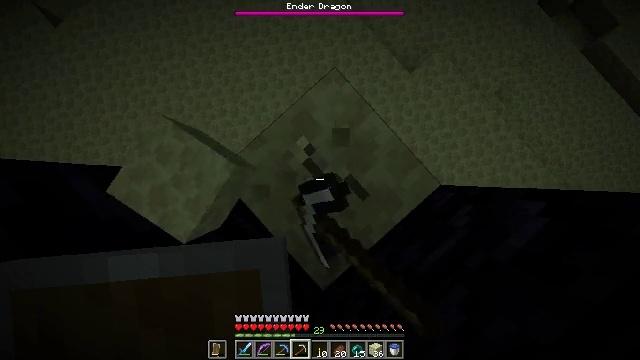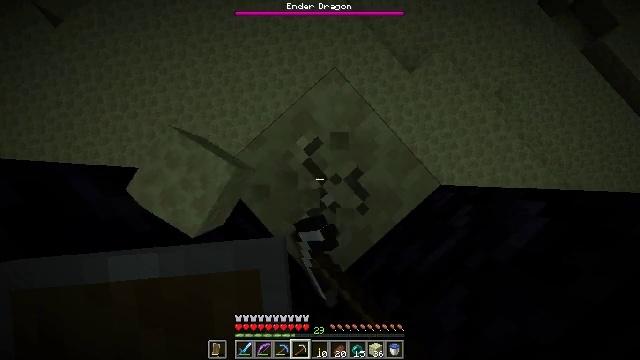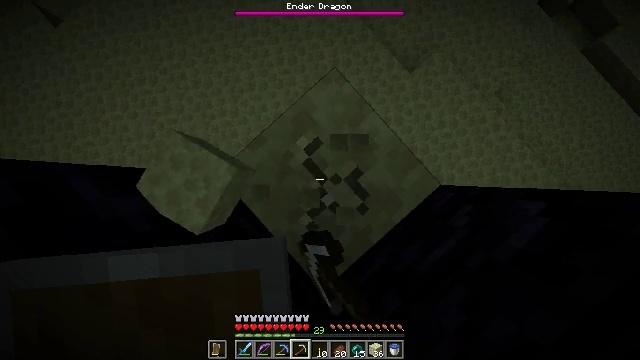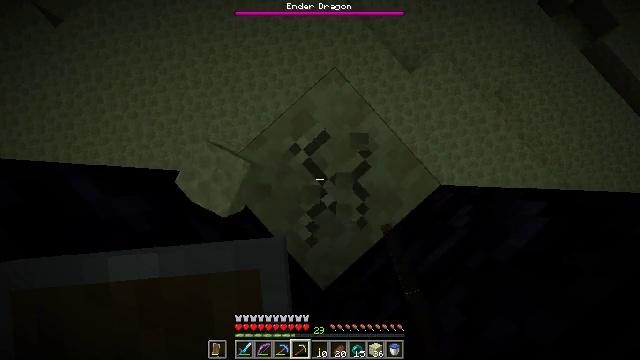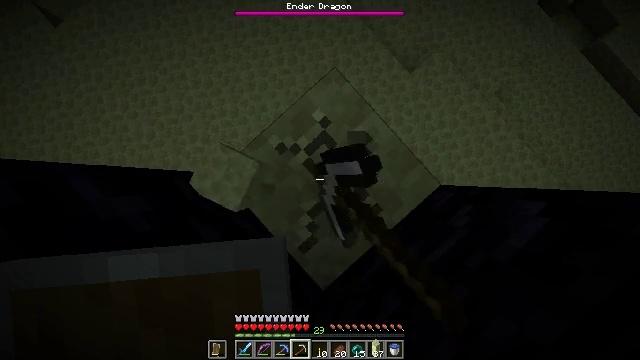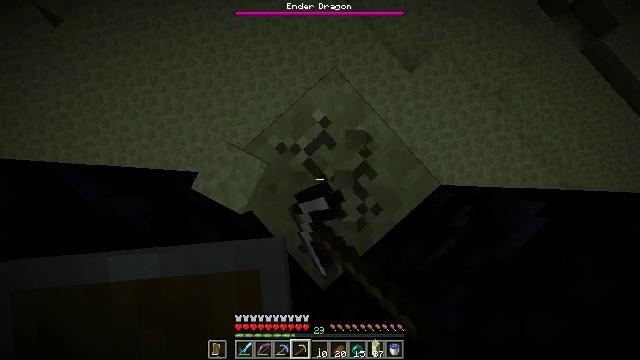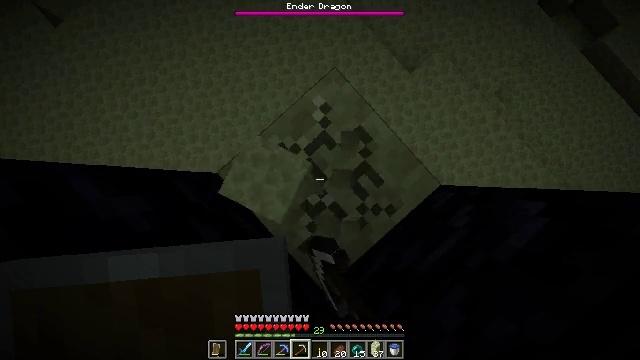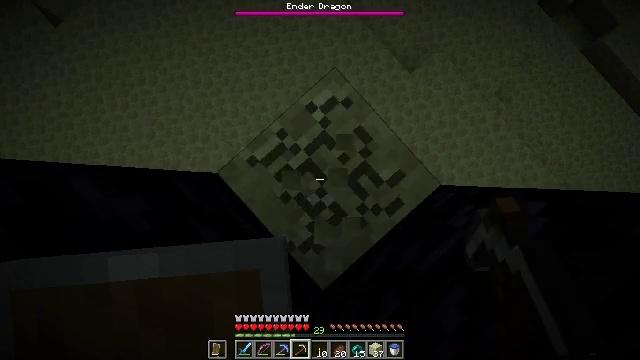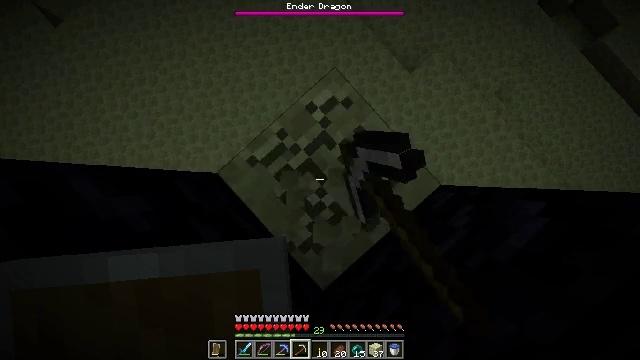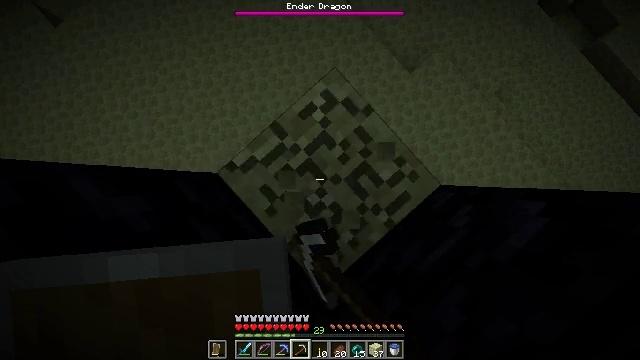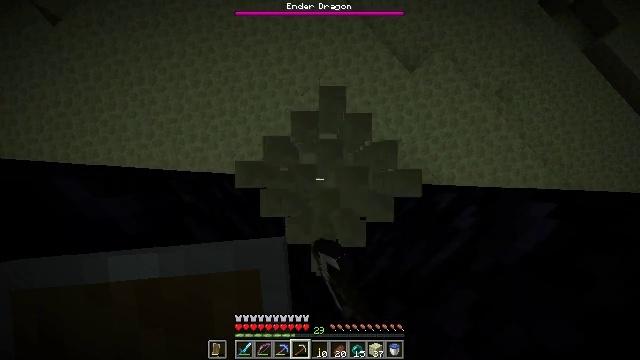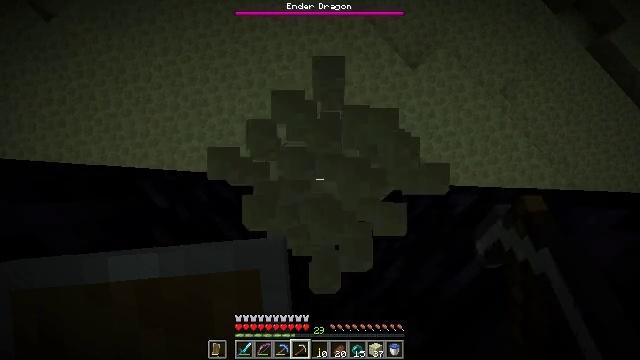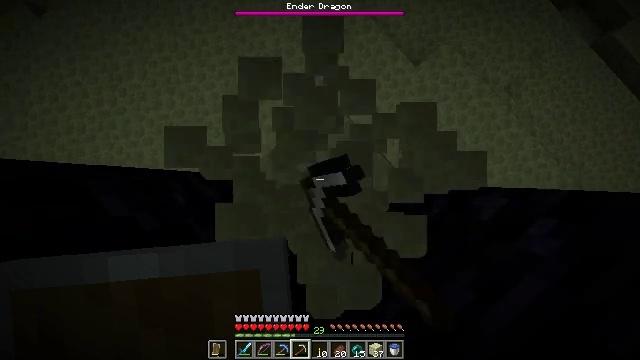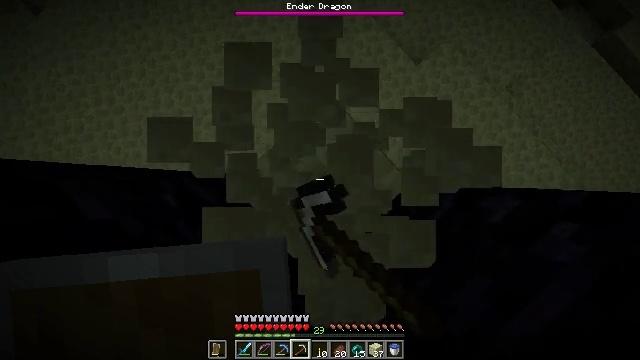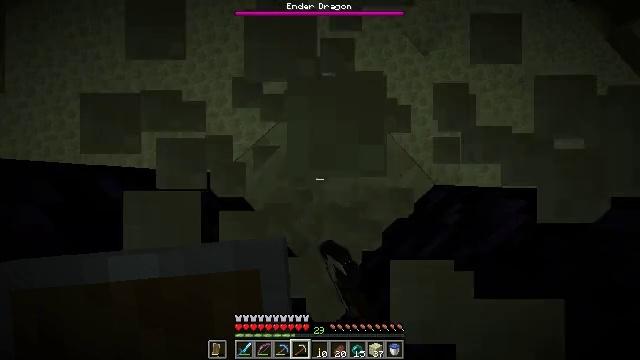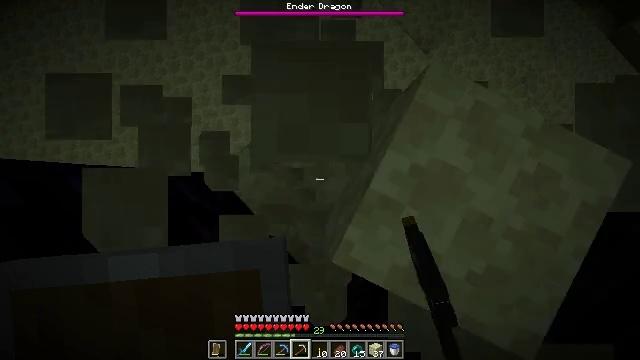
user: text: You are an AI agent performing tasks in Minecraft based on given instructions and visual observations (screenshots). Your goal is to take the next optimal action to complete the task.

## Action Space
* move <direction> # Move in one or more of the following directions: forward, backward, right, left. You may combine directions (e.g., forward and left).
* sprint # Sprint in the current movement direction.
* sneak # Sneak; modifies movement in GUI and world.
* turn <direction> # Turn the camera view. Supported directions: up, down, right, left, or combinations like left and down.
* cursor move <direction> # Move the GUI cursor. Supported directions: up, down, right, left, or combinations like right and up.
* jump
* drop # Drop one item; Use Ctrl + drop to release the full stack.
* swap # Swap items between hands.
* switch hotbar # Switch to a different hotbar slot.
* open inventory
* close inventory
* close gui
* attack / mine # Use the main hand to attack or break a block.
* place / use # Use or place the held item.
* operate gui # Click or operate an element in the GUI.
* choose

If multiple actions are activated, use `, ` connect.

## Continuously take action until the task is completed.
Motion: motion action
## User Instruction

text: Dig the end stone for building materials.
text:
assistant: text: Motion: attack / mine
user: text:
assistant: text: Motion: attack / mine
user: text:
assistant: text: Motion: attack / mine
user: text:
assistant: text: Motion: attack / mine
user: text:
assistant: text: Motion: attack / mine
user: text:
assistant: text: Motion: attack / mine
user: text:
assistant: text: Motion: attack / mine
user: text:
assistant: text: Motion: attack / mine
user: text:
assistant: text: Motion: attack / mine
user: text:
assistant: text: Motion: attack / mine
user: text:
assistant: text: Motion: attack / mine
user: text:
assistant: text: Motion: attack / mine
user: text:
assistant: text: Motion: attack / mine
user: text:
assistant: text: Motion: attack / mine
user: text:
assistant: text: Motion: attack / mine
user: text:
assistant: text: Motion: attack / mine
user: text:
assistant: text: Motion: attack / mine
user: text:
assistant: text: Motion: attack / mine
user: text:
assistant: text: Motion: attack / mine
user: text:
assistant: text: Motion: attack / mine
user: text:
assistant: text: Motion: attack / mine
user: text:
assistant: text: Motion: attack / mine
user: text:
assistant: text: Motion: attack / mine
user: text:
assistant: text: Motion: attack / mine
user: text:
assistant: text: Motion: attack / mine
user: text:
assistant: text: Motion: attack / mine
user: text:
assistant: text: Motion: attack / mine
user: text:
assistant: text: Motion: attack / mine
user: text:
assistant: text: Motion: attack / mine
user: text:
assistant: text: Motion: attack / mine